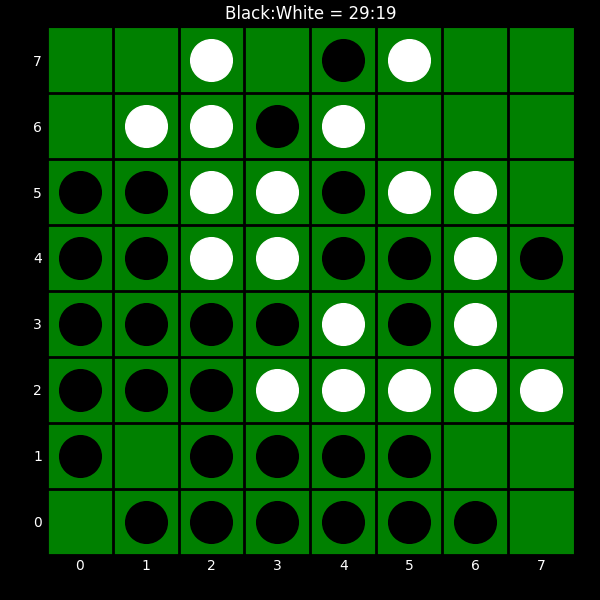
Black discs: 29
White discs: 19